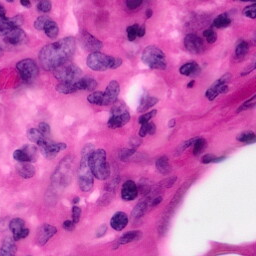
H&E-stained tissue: Pancreatic